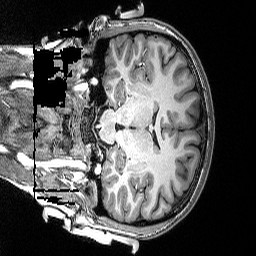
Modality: T1w
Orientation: coronal
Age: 21
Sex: female
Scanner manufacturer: siemens
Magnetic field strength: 3 T
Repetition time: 2.53 s
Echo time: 0.0033 s